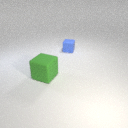
small blue rubber cube to the right of large green rubber cube